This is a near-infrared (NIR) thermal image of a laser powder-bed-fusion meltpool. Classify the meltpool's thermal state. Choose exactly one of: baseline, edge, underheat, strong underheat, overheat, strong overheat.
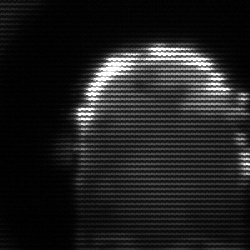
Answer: baseline